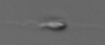
Label: flagellate_morphotype3